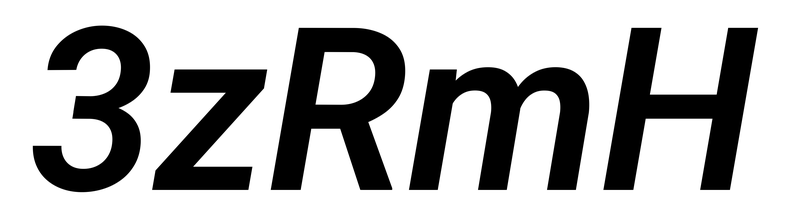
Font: Roboto-Italic_SemiBold_Italic